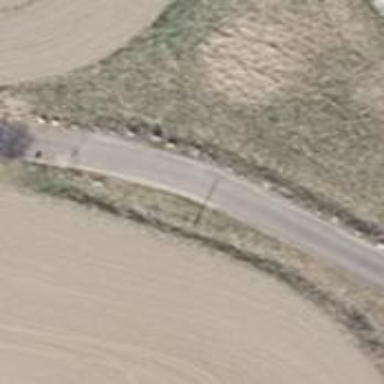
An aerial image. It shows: Driveway with the highest grade type surface.